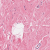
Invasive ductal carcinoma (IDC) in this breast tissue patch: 0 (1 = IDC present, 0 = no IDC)